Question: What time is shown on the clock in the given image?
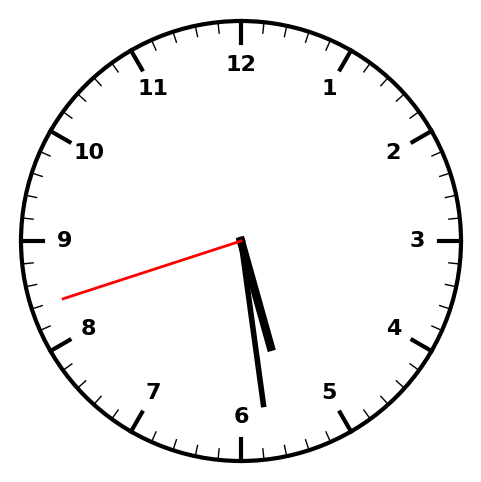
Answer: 05:28:42